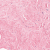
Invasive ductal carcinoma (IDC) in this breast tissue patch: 0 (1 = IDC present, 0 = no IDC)